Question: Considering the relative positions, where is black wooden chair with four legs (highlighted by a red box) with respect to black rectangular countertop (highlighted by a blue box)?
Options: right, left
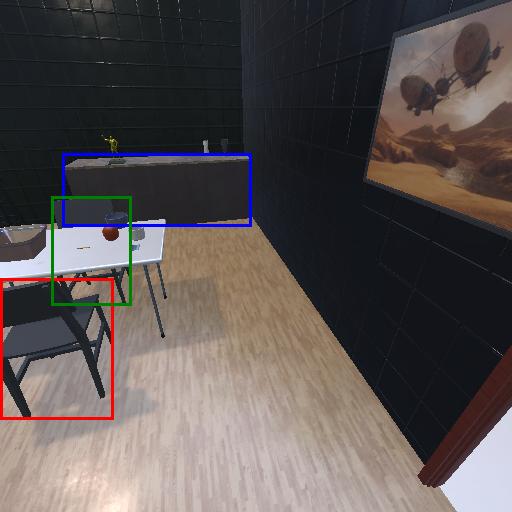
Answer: right